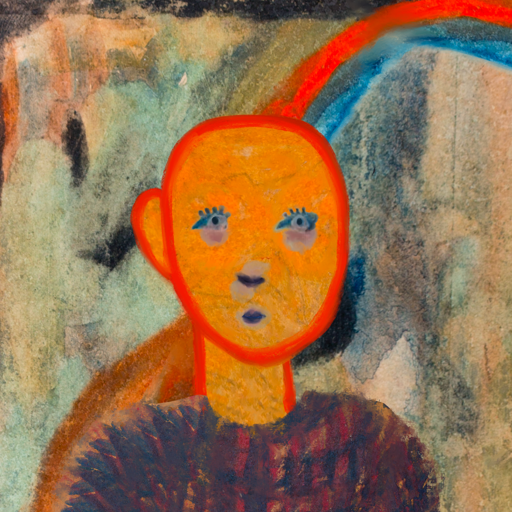
Background: Childish, Head And Neck Front: Sisters, Face Front: Hill_Girl, Bust: In_The_Sun, Hair Front: Blank, Head Accessory: Blank, Second Necklace: Blank, Necklace: Blank, Baby: Blank